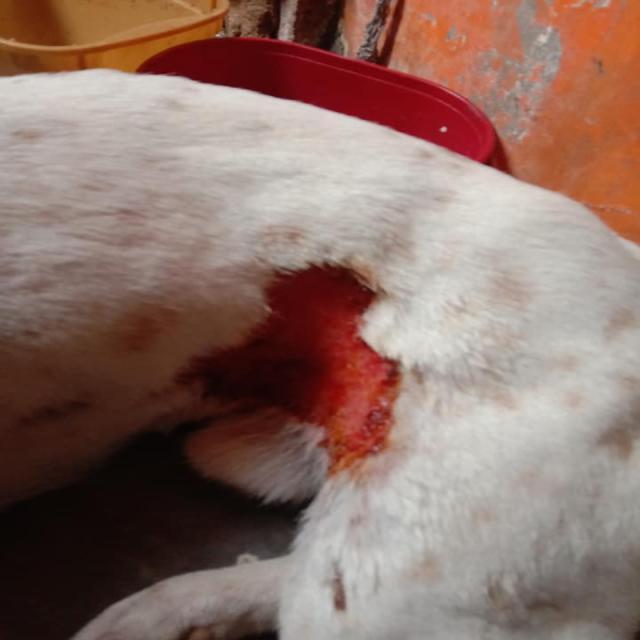
Canine dermatitis — inflammation of the skin presenting with erythema, pruritus, papules, and excoriation. May be allergic, contact, or atopic in origin.